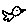
Label: bird